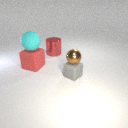
small gray rubber cube in front of large red metal cylinder